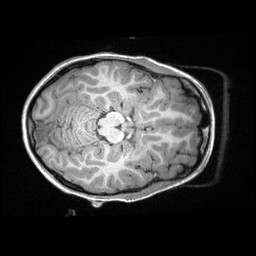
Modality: T1w
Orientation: axial
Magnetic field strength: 3 T